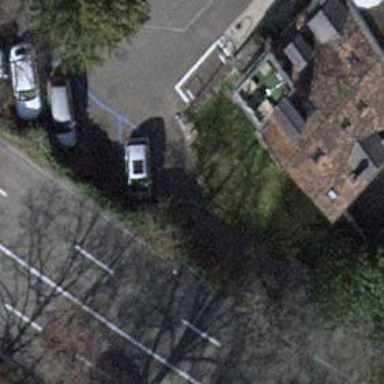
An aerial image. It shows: Power utility street cabinet.